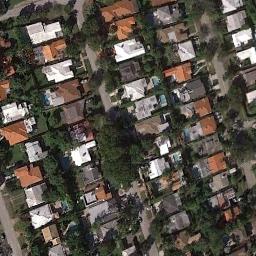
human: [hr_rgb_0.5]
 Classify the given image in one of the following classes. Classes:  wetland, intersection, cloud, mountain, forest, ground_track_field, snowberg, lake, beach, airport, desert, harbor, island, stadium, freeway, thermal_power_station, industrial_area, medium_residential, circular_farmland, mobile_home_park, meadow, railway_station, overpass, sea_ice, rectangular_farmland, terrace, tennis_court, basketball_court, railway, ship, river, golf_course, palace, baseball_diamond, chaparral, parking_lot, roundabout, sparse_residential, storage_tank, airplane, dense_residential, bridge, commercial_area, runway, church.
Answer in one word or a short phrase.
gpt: dense_residential